Field crop: maize
Growth stage: 2
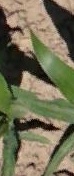
Species: maize